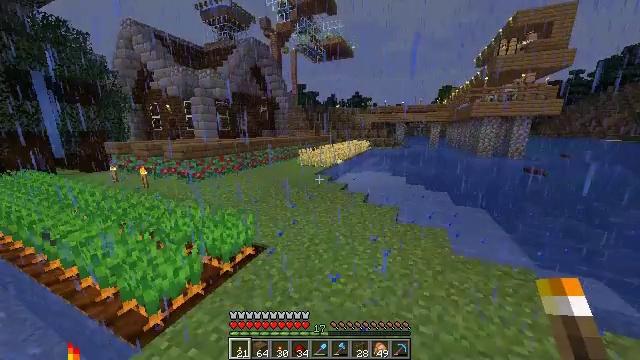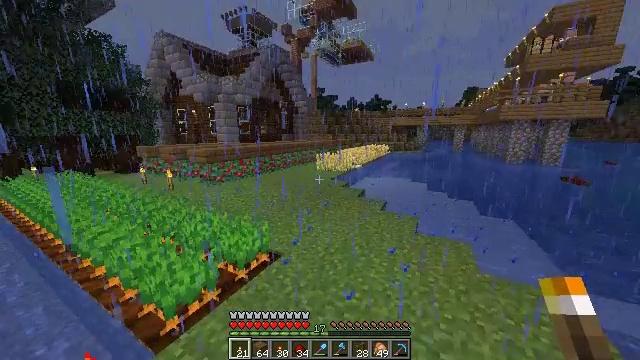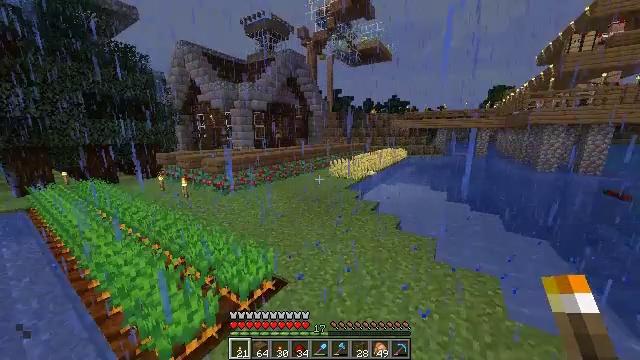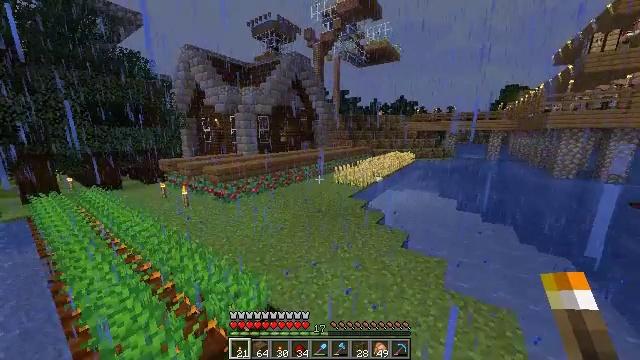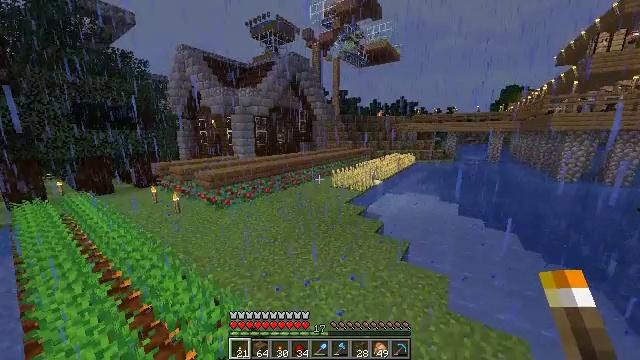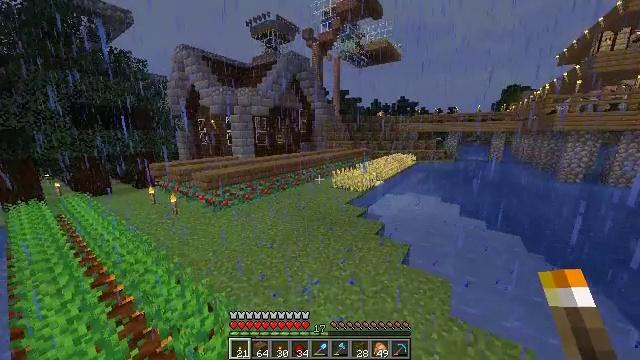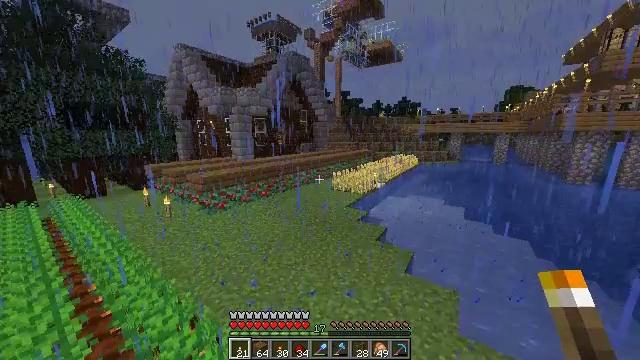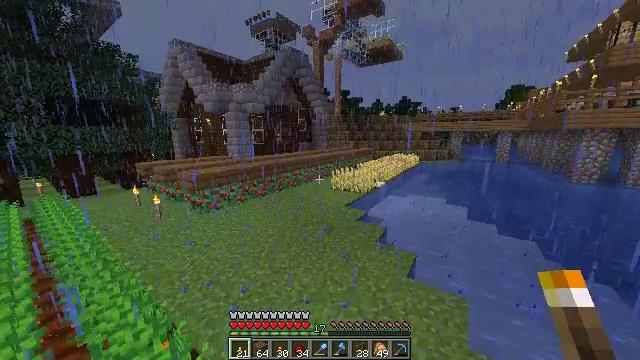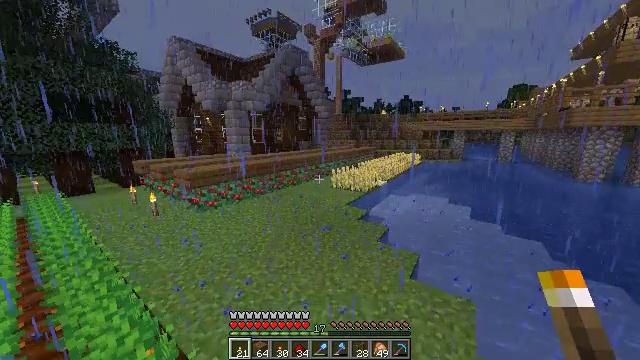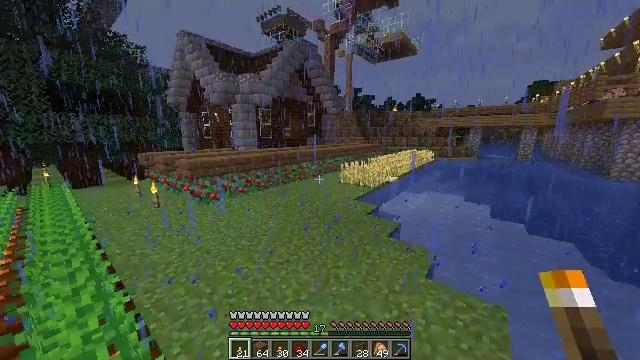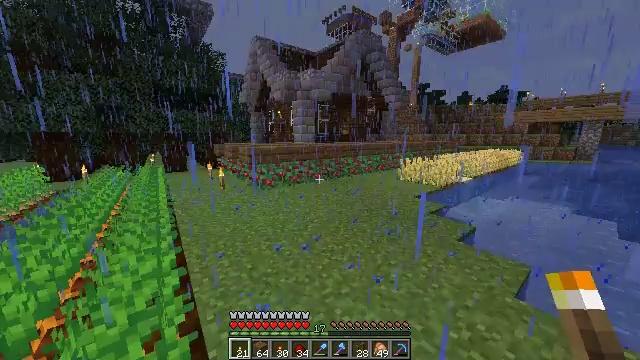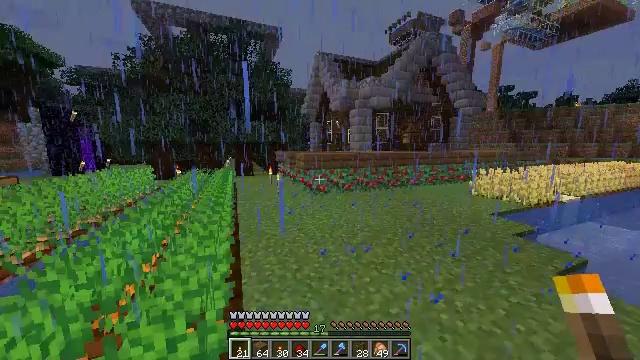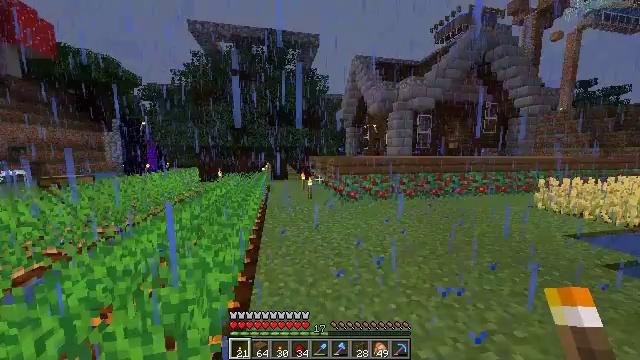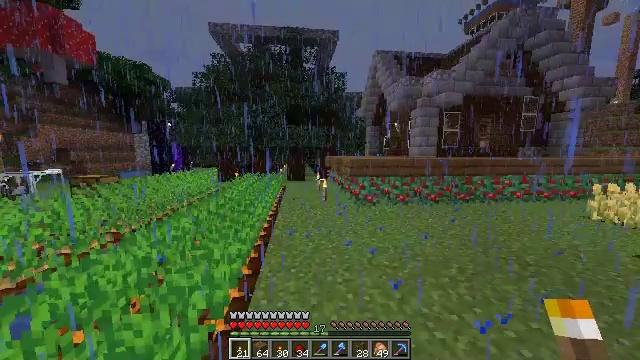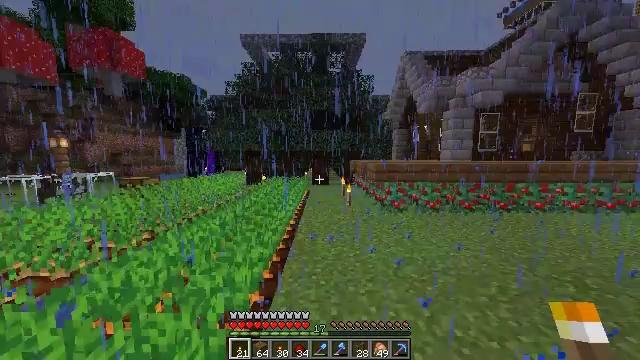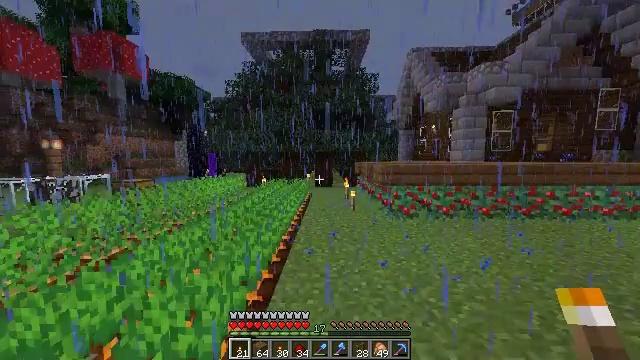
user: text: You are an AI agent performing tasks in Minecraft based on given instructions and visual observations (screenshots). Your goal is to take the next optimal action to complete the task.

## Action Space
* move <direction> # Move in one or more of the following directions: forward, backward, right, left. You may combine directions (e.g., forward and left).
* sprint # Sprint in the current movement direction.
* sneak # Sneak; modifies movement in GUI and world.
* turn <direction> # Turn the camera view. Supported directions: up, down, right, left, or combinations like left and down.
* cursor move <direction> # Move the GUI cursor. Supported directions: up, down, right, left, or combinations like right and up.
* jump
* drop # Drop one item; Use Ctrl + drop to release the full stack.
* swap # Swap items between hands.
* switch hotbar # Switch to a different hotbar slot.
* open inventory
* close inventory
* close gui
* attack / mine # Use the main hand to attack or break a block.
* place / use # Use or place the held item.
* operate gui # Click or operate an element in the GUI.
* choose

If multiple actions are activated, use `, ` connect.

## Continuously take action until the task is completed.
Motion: motion action
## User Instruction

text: Get some spruce planks and craft a spruce pressure plate.
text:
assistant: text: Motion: move forward, turn left, jump
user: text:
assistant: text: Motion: move forward, turn left, jump
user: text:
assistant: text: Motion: move forward, turn left, jump
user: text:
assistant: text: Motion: move forward, jump
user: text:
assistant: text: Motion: move forward, jump
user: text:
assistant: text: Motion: move forward
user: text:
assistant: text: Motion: move forward
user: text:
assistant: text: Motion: move forward, sprint
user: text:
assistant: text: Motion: move forward, sprint, turn left
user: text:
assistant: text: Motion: move forward, sprint, turn left
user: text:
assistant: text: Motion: move forward, turn left and up
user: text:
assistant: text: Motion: move forward, turn left and up
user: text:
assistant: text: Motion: move forward, turn left
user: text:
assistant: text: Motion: move forward, sprint, turn left and up
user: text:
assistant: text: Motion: move forward, sprint, turn left
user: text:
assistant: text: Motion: move forward, sprint
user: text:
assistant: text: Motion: move forward
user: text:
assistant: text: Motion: move forward
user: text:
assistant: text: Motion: move forward, sprint, turn right
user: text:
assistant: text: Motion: move forward, sprint
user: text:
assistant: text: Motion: move forward, sprint
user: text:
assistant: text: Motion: move forward
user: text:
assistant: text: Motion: move forward, sprint
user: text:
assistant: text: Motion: move forward, sprint
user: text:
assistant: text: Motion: move forward, sprint
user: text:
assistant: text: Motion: move forward, sprint
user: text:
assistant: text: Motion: move forward
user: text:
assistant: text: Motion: move forward
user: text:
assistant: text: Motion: move forward, sprint
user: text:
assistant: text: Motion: move forward, sprint